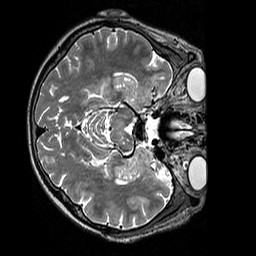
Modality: T2w
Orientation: axial
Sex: female
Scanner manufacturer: siemens
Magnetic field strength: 3 T
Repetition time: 3.2 s
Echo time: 0.409 s